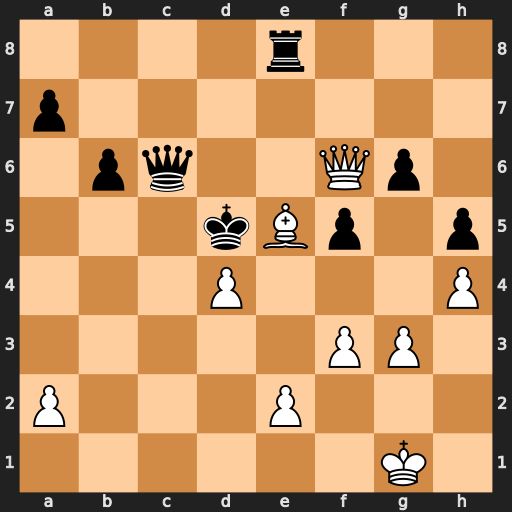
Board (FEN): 4r3/p7/1pq2Qp1/3kBp1p/3P3P/5PP1/P3P3/6K1
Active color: w
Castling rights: -
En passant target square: -
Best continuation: e4+ fxe4 fxe4+ Kc4 Qxc6+